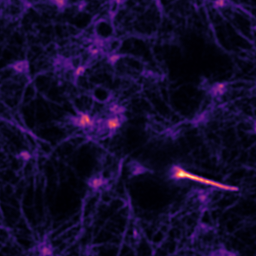
Label: Super-resolution F-actin image